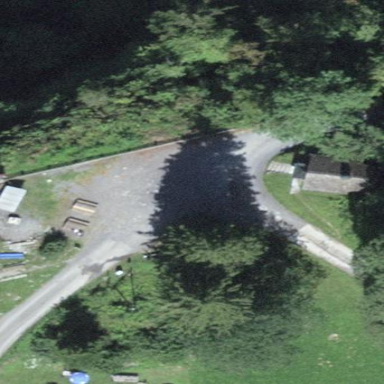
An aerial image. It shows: Parking area.